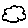
Label: cloud